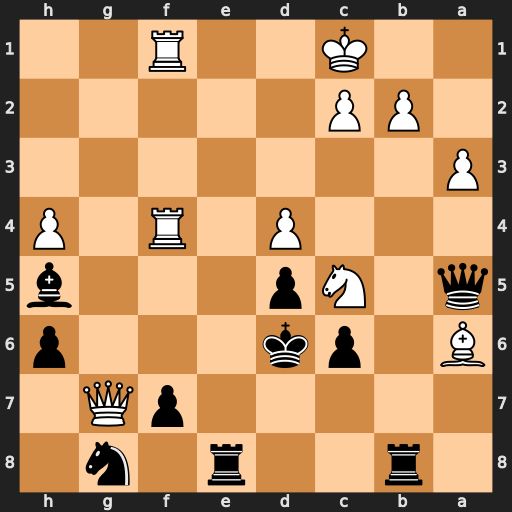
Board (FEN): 1r2r1n1/5pQ1/B1pk3p/q1Np3b/3P1R1P/P7/1PP5/2K2R2
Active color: b
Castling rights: -
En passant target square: -
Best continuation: Re1+ Rxe1 Qxe1#